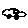
Label: car